Question: I attempted several ways to do this, but still cannot get it.
It appears iTextSharp requires a 2 pass situation so that an image appears on top of the text.
So I am attempting to do this using memory streams, but I keep getting errors.
'''
Public Function createDoc(ByRef reqResponse As HttpResponse) As Boolean
Dim m As System.IO.MemoryStream = New System.IO.MemoryStream()
Dim document As Document = New Document()
Dim writer As PdfWriter = iTextSharp.text.pdf.PdfWriter.GetInstance(document, m)
document.Open()
document.Add(New Paragraph(DateTime.Now.ToString()))
document.Add(New Paragraph(DateTime.Now.ToString()))
document.Add(New Paragraph(DateTime.Now.ToString()))
document.Add(New Paragraph(DateTime.Now.ToString()))
document.Add(New Paragraph(DateTime.Now.ToString()))
document.Add(New Paragraph(DateTime.Now.ToString()))
document.Add(New Paragraph(DateTime.Now.ToString()))
document.Close()
writer.Flush()
writer.Flush()
'yes; I get the pdf if this is the last statement
'reqResponse.OutputStream.Write(m.GetBuffer(), 0, m.GetBuffer().Length)
'this statment does not work it says the stream is closed
'm.Position = 0
Dim Reader As PdfReader = New PdfReader(m)
'Dim rm As MemoryStream = New MemoryStream(m.GetBuffer(), 0, m.GetBuffer().Length)
Dim PdfStamper As PdfStamper = New PdfStamper(Reader, reqResponse.OutputStream)
Dim cb As iTextSharp.text.pdf.PdfContentByte = Nothing
cb = PdfStamper.GetOverContent(1)
Dim locMyImage As System.Drawing.Image = System.Drawing.Image.FromStream(zproProduceWhiteImageToCovertBarCodeNumbers())
Dim BImage As iTextSharp.text.Image = iTextSharp.text.Image.GetInstance(locMyImage, iTextSharp.text.BaseColor.CYAN)
Dim overContent As PdfContentByte = PdfStamper.GetOverContent(1)
BImage.SetAbsolutePosition(5, 5)
overContent.AddImage(BImage)
PdfStamper.FormFlattening = True
PdfStamper.Close()
'rm.Flush()
'rm.Close()
'Dim data As Byte() = rm.ToArray()
'reqResponse.Clear()
'Dim finalMs As MemoryStream = New MemoryStream(data)
'reqResponse.ContentType = "application/pdf"
'reqResponse.AddHeader("content-disposition", "attachment;filename=labtest.pdf")
'reqResponse.Buffer = True
'finalMs.WriteTo(reqResponse.OutputStream)
'reqResponse.End()
'Dim data As Byte() = rm.ToArray()
'reqResponse.OutputStream.Write(data, 0, data.Length)
''Response.OutputStream.Write(m.GetBuffer(), 0, m.GetBuffer().Length);
''Response.OutputStream.Flush();
''Response.OutputStream.Close();
''Response.End();
HttpContext.Current.ApplicationInstance.CompleteRequest()
Return True
End Function
'''
reference:
<URL>
seach engine reference:
whiteout text on a pdf document by using a image which is the same color as the background pdf
image overlap with itextpdf
itextsharp image on top of the text whiteout
itextsharp place picture on top of text
itextpdf image on top
thanks,
Doug Lubey of Louisiana

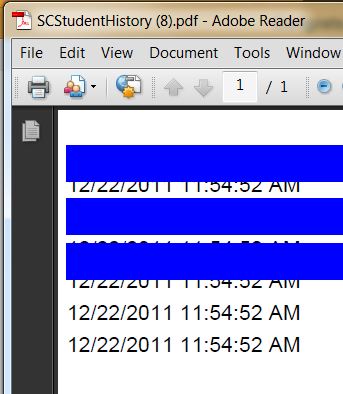
Answer: You can do this pretty easily. The 'Document' object is a helper object that abstracts away many of the internals of the PDF model and for the most part assumes that you want to flow content and that text would go above images. If you want to get around this you can talk directly the 'PdfWriter' object instead. It has two properties, 'DirectContent' and 'DirectContentUnder' that both have methods named 'AddImage()' that you can use to set an absolute position on an image. 'DirectContent' is above existing content and 'DirectContentUnder' is below it. See the code for an example:
You appear to be doing this on the web so you'll need to adapt this to whatever stream you are using but that should be pretty easy.
One note, call 'GetBuffer()' on a 'MemoryStream', use 'ToArray()'. The former method includes uninitialized bytes that will give you potentially corrupt PDFs.
'''
''//File that we are creating
Dim OutputFile As String = System.IO.Path.Combine(Environment.GetFolderPath(Environment.SpecialFolder.Desktop), "Test.pdf")
''//Image to place
Dim SampleImage As String = System.IO.Path.Combine(Environment.GetFolderPath(Environment.SpecialFolder.Desktop), "SampleImage.jpg")
''//Standard PDF creation setup
Using FS As New FileStream(OutputFile, FileMode.Create, FileAccess.Write, FileShare.None)
Using Doc As New Document(PageSize.LETTER)
Using writer = PdfWriter.GetInstance(Doc, FS)
''//Open the document for writing
Doc.Open()
''//Add a simple paragraph
Doc.Add(New Paragraph("Hello world"))
''//Create an image object
Dim Img = iTextSharp.text.Image.GetInstance(SampleImage)
''//Give it an absolute position in the top left corner of the document (remembering that 0,0 is bottom left, not top left)
Img.SetAbsolutePosition(0, Doc.PageSize.Height - Img.Height)
''//Add it directly to the raw pdfwriter instead of the document helper. DirectContent is above and DirectContentUnder is below
writer.DirectContent.AddImage(Img)
''//Close the document
Doc.Close()
End Using
End Using
End Using
'''